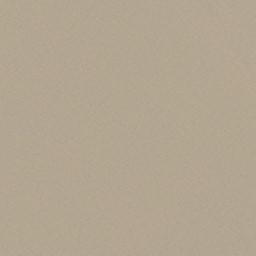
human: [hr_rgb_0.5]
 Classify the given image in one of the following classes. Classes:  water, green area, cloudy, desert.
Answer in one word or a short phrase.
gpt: desert